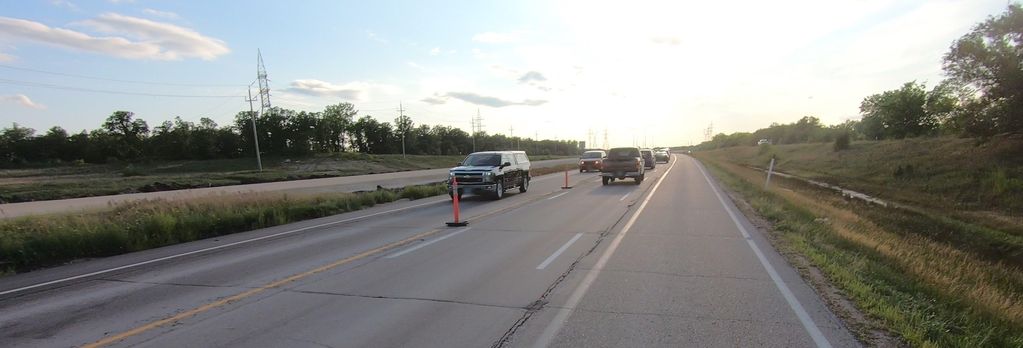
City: winnipeg